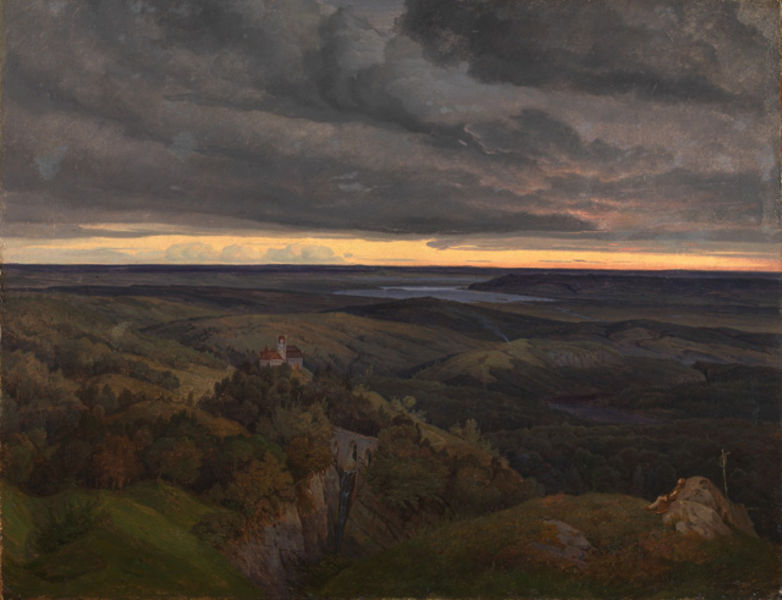
Titel: Eifellandschaft
Künstler: Karl Friedrich Lessing
Standort: Karlsruhe
Institution: Staatliche Kunsthalle Karlsruhe
Schlagwörter: baum, berg, dunkel, felsen, gemälde, gewitter, himmel, mann, meer, wasser, wolken, bäume, fluss, gelb, grün, landschaft, see, ufer, abend, braun, grau, hell, licht, ausblick, dach, gebäude, gras, haus, rot, schloss, wiese, wolke, malerei, stein, dämmerung, ferne, horizont, hügel, weite, brücke, busch, büsche, einsam, gebüsch, kirche, rauch, sonne, tal, wald, turm, düster, berge, fels, gipfel, mauer, sonnenuntergang, schlucht, herbst, vogelperspektive, romantik, unwetter, stimmung, abendrot, hoch, ruine, burg, kreuz, wälder, lanschaft, flusstal, gipfelkreuz, schucht, h+gel